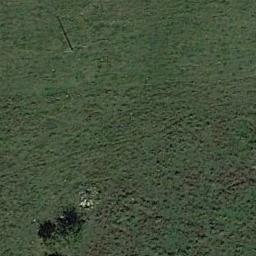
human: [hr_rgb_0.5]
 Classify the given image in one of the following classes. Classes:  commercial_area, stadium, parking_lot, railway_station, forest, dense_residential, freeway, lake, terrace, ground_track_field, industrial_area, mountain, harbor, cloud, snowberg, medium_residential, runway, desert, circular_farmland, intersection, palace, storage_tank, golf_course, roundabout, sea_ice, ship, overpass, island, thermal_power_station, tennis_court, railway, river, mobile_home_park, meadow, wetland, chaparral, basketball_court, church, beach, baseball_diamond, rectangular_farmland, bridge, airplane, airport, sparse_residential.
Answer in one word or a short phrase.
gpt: meadow